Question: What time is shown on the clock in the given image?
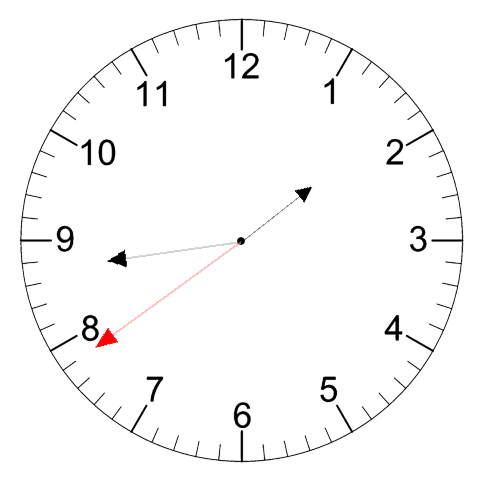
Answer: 01:43:39